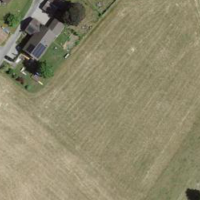
EUNIS habitat code: 52
Species observed at this site:
Cardamine pratensis